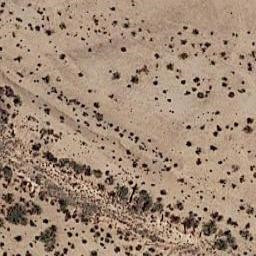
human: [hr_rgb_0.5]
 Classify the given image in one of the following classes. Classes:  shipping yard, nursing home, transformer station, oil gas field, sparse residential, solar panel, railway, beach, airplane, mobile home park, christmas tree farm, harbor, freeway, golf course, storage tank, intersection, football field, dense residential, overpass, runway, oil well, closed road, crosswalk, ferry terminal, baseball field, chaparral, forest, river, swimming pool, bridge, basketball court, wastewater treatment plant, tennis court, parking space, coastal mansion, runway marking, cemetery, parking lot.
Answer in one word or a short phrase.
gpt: chaparral